Interaction volume radius: 10 \u00c5
Interaction volume height: 20 \u00c5
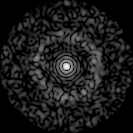
Disorder parameter: 0.8291